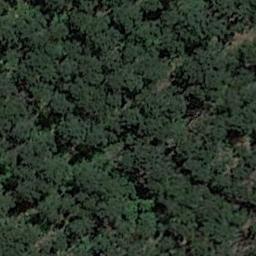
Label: forest